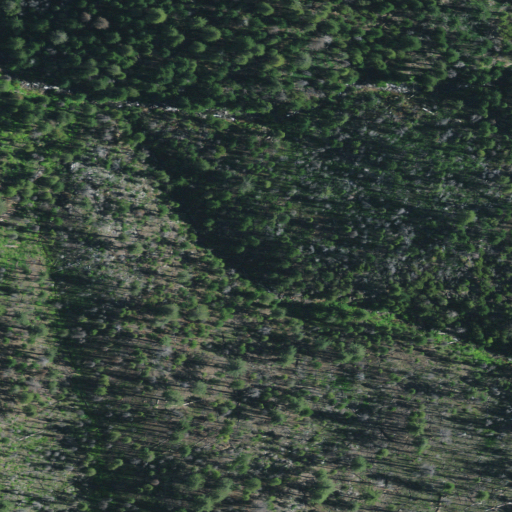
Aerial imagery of valley in California named Green Valley containing shrub, evergreen forest, open development, and grassland